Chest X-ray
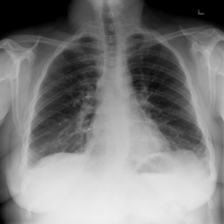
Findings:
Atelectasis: negative
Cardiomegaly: negative
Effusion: positive
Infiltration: positive
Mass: negative
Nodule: negative
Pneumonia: negative
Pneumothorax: negative
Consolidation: negative
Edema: negative
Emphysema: negative
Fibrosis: negative
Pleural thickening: negative
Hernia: negative